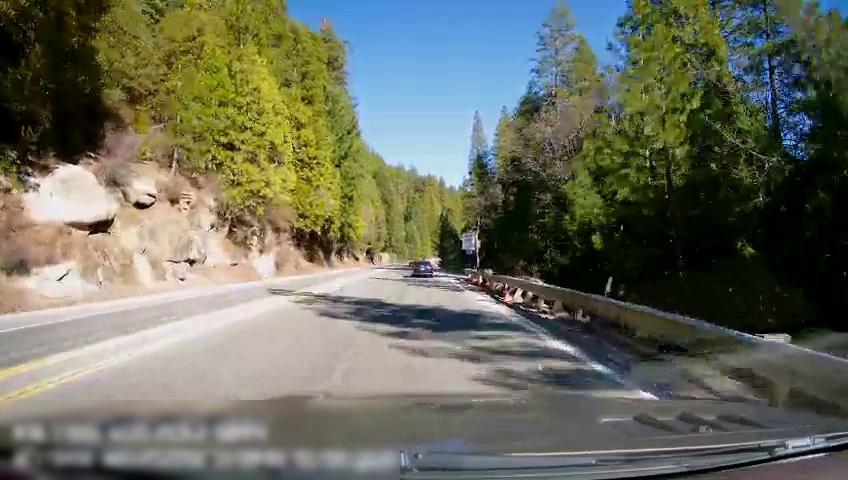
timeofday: Day
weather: Sunny
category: Drivable Space
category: Vehicles | Car
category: Lanes | Opposite Lane
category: Lanes | Current Lane
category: Lanes | Opposite Lane
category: Lanes | Current Lane
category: Traffic | Signs